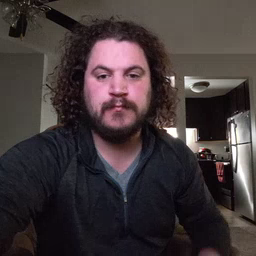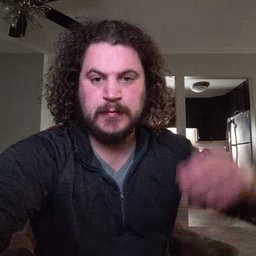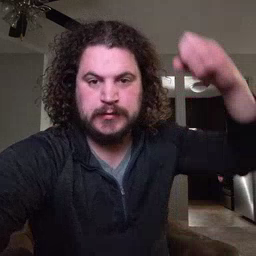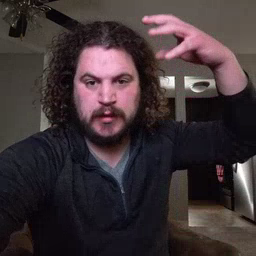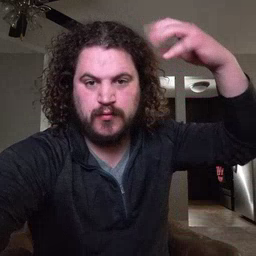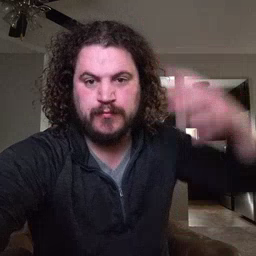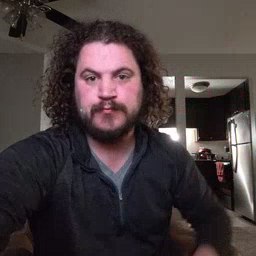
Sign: shower